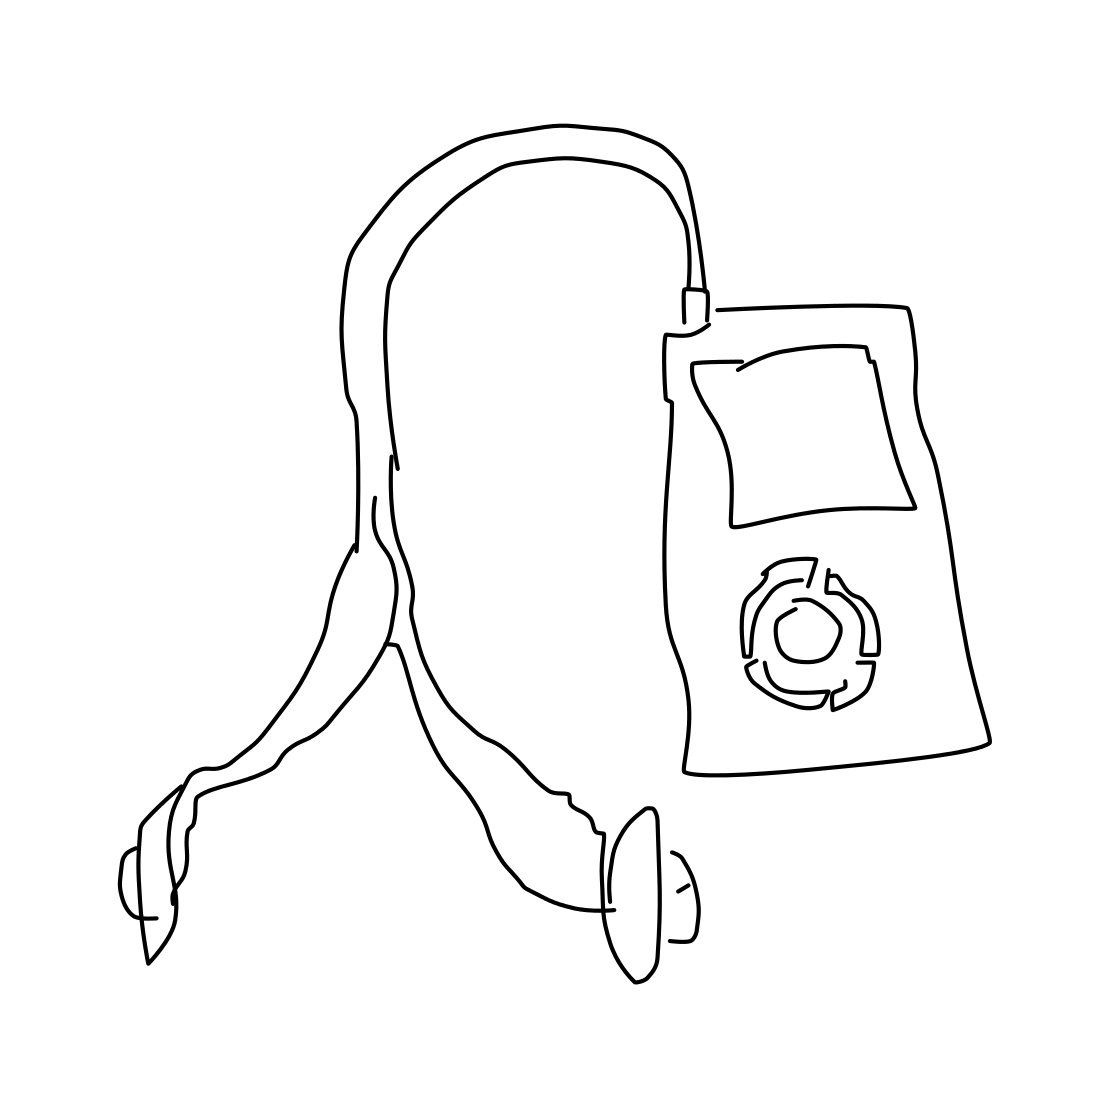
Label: ipod